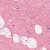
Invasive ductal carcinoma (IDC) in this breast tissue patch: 0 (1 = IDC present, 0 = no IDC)